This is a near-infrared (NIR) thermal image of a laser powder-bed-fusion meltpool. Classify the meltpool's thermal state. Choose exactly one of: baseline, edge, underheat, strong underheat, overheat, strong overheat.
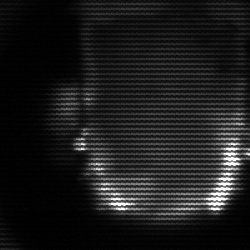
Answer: baseline